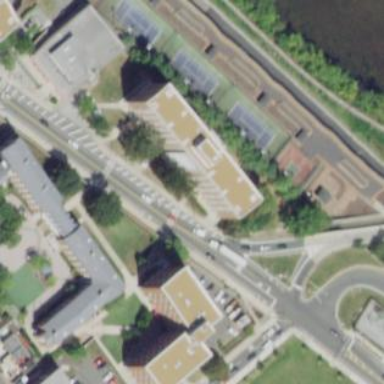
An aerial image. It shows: Dormitory building.